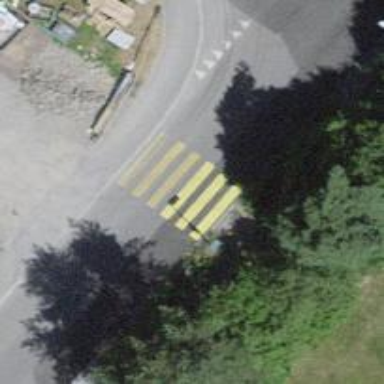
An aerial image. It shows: Zebra crossing on the road.